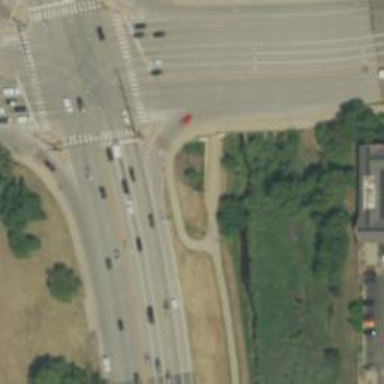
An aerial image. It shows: Trunk link highway with grade 1 tracktype.